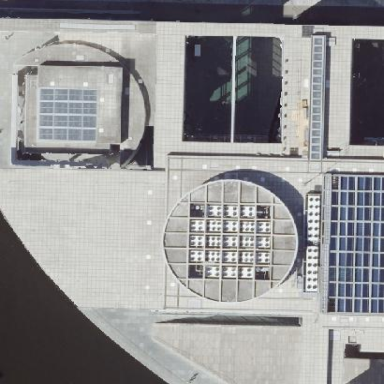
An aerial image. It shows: Part of building with flat white cylindrical roof.